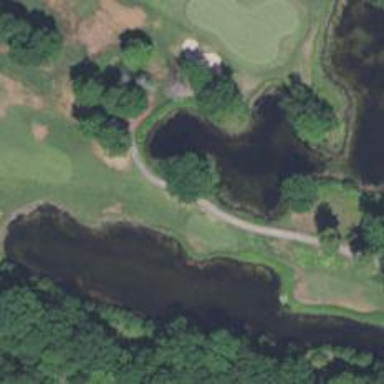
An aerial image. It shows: Service road designated as golf cart path.